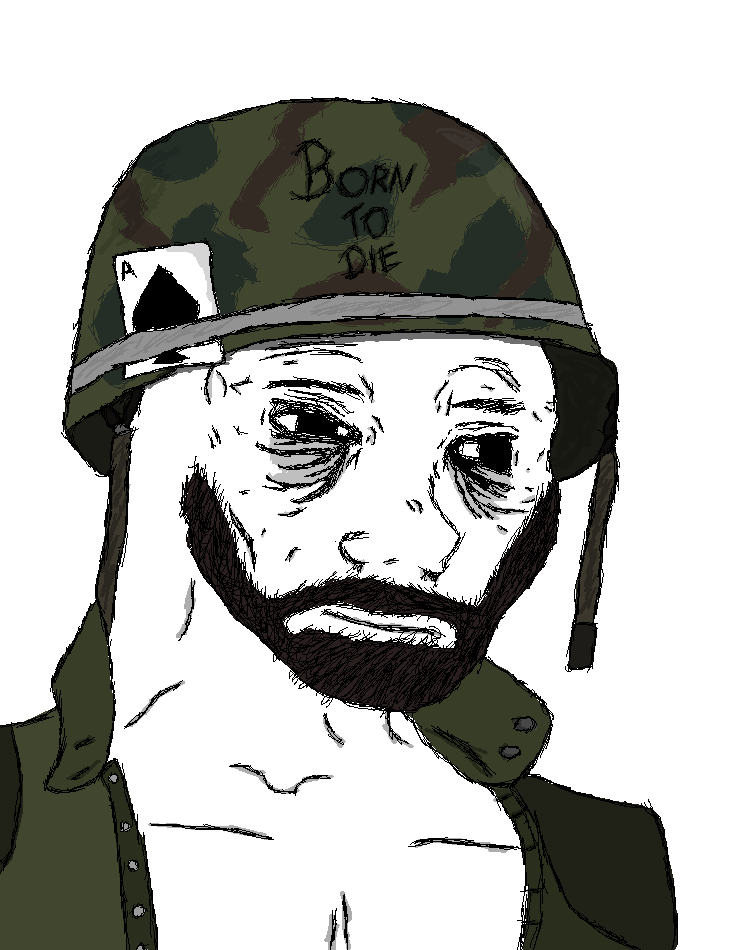
Label: 5_Doomer